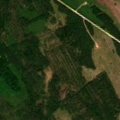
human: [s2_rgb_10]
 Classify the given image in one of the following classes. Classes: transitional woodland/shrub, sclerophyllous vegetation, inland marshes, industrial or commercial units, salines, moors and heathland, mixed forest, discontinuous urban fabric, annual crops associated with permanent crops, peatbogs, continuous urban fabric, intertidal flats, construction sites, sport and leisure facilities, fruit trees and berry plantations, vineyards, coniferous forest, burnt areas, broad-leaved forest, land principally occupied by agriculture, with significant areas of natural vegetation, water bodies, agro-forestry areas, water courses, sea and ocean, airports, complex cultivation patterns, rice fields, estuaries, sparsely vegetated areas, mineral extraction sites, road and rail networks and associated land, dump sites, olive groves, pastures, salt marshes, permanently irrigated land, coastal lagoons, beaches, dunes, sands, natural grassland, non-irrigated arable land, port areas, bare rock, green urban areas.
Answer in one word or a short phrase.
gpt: coniferous forest, mixed forest, transitional woodland/shrub